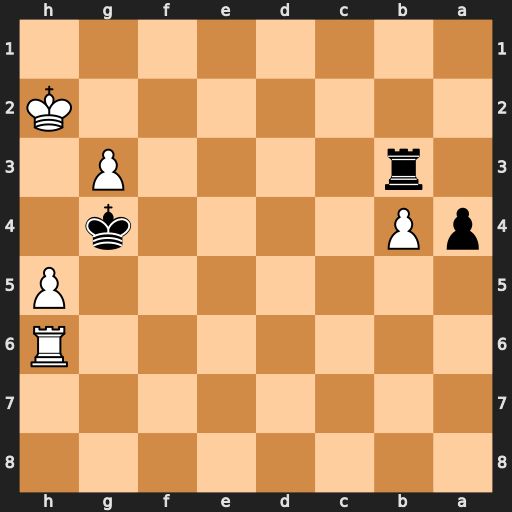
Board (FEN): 8/8/7R/7P/pP4k1/1r4P1/7K/8
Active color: b
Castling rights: -
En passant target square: -
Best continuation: Rb2+ Kg1 a3 Ra6 a2 h6 Rb1+